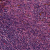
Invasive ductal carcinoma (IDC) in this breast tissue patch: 0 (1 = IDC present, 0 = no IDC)